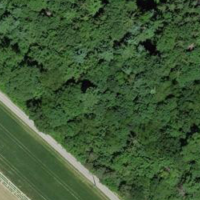
EUNIS habitat code: 45
Species observed at this site:
Vinca major